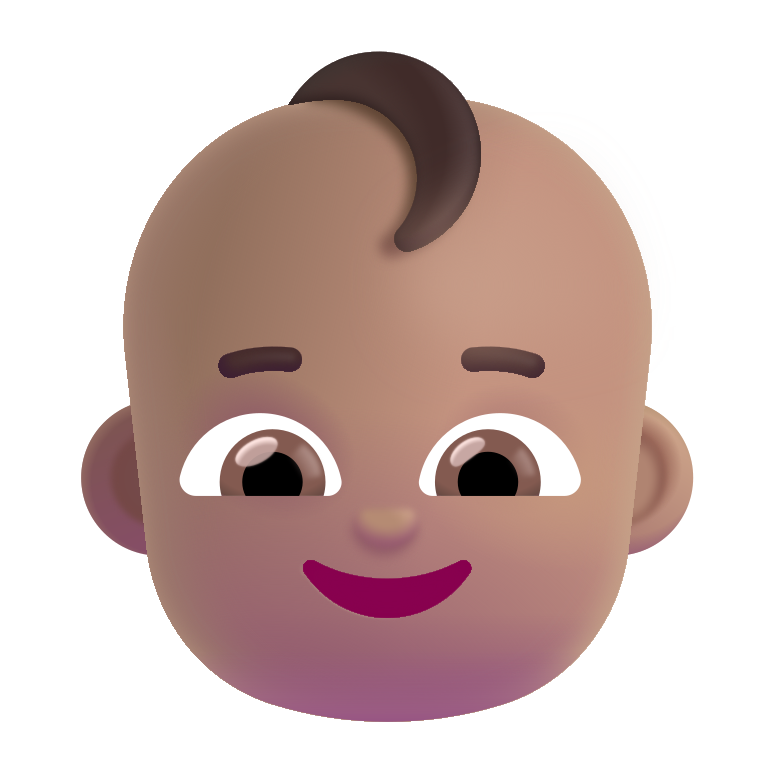
baby color